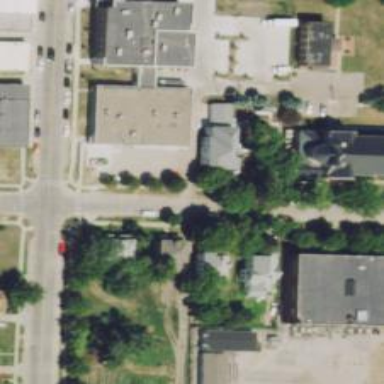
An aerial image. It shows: Alleyway designated as service road.